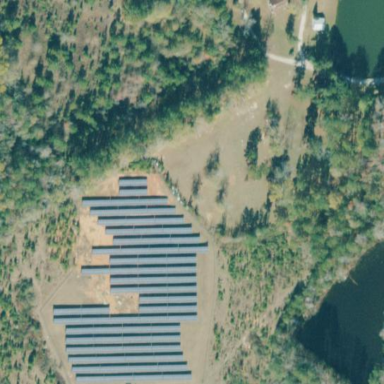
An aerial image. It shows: Solar power plant utilizing photovoltaic technology.